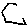
Label: hexagon